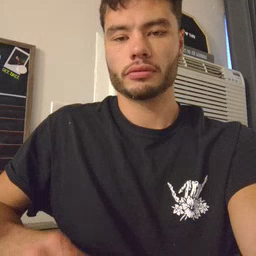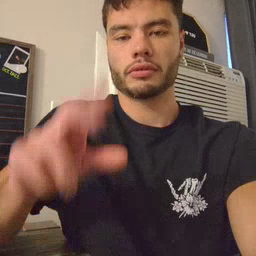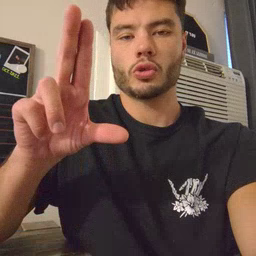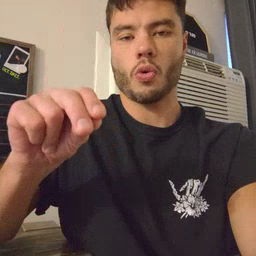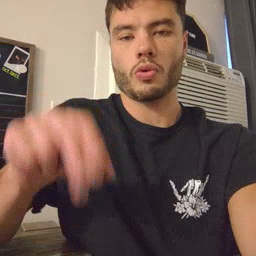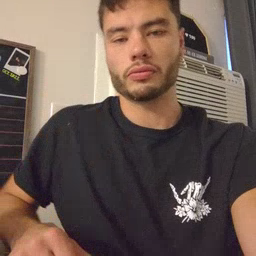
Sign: no